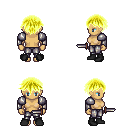
a pixel art fantasy rpg character, female body template, human, tanned skin, steel arm armor, metal pants, gold short bangs hairstyle, black shoes, dagger, four views (front, back, left, right), 2x2 character sprite sheet, small pixel art, hard edges, no anti-aliasing